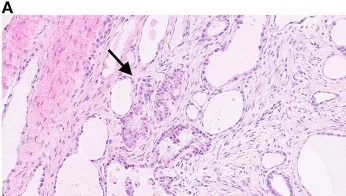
Histological images of the tumor. Carcinoma with papillary and tubule-cystic architecture. The cells exhibit clear and eosinophilic cytoplasm and hyperchromatic nuclei with mild to moderate atypia (arrow) (A; H&E, 5x).
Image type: pathology (h&e)